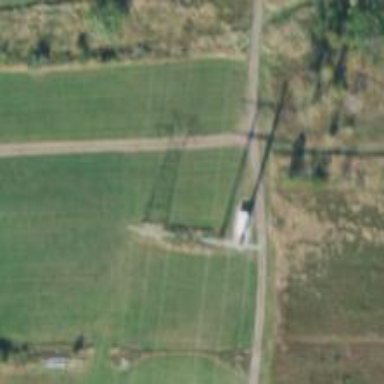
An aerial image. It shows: Lattice structure tower.